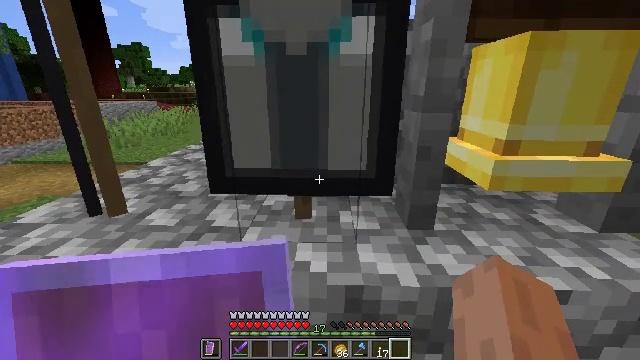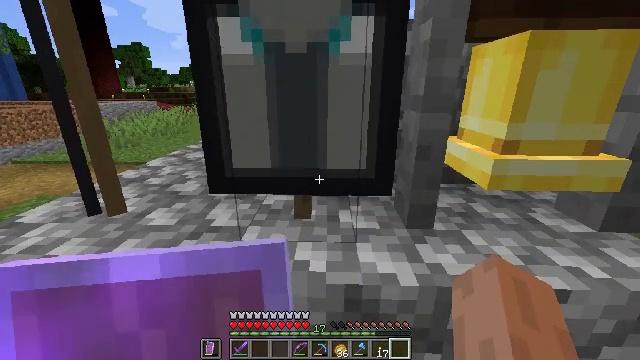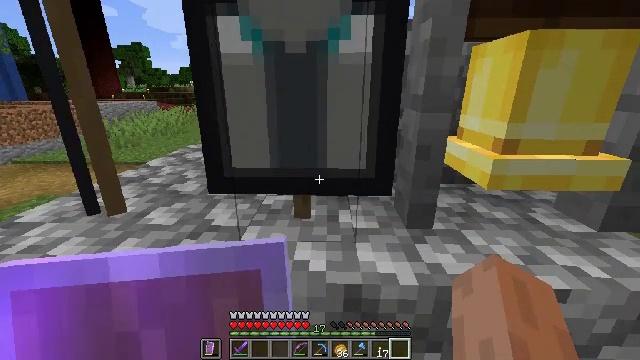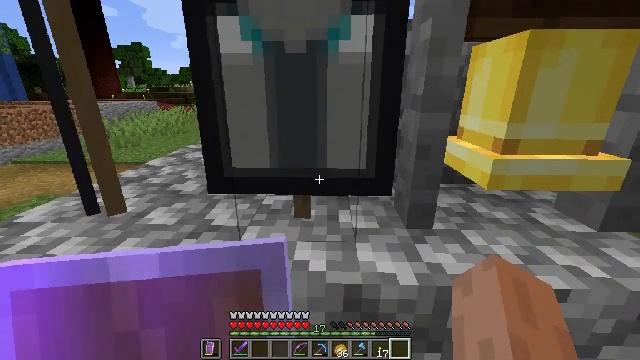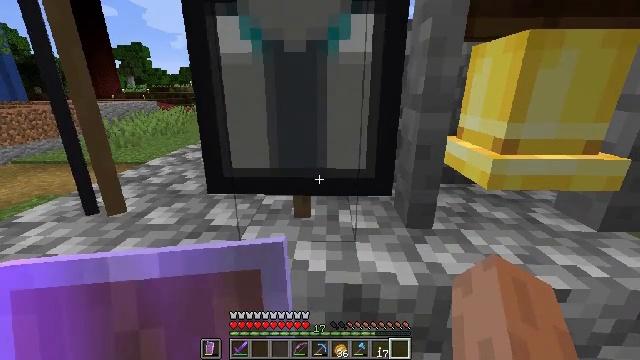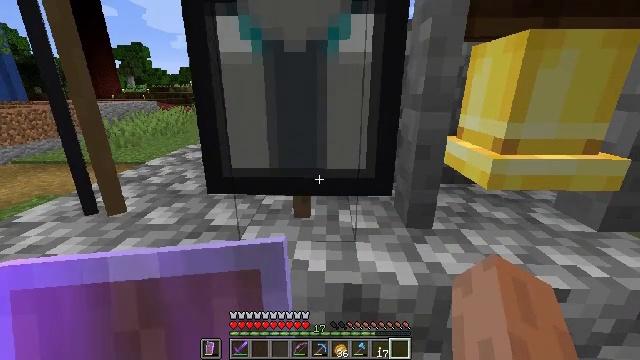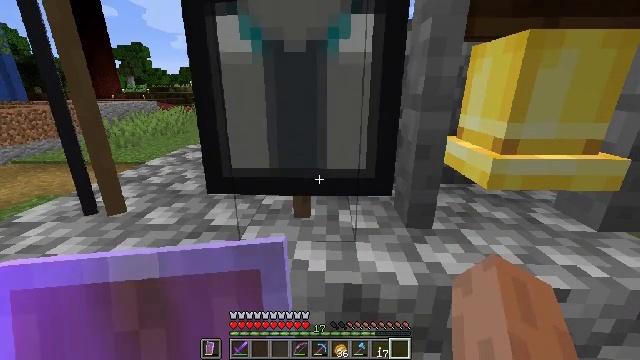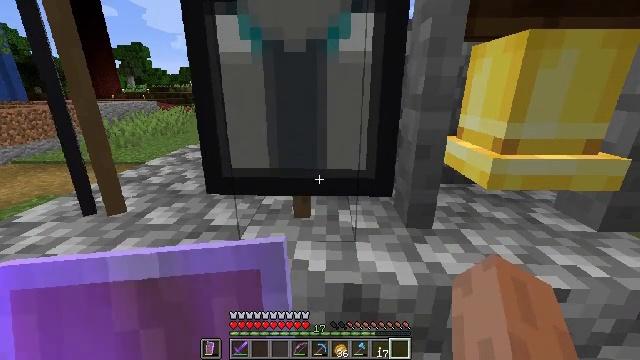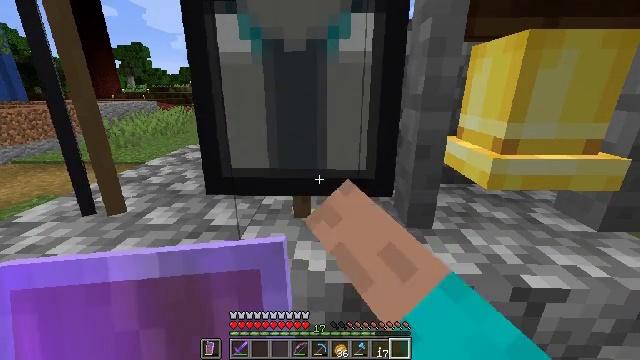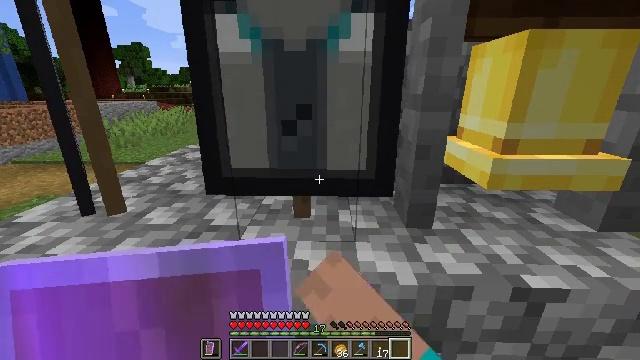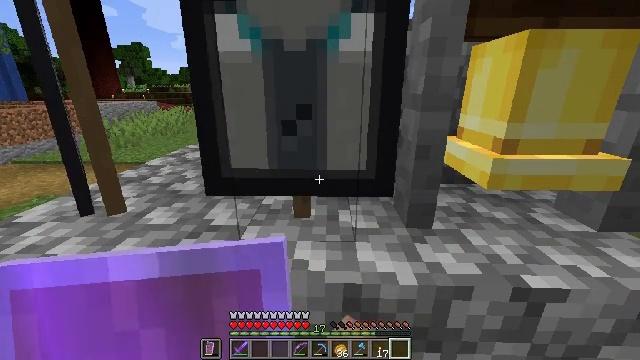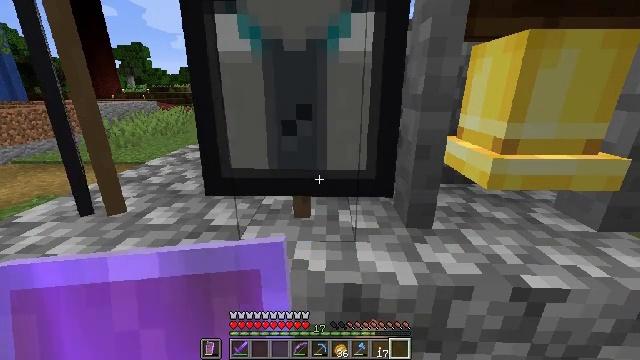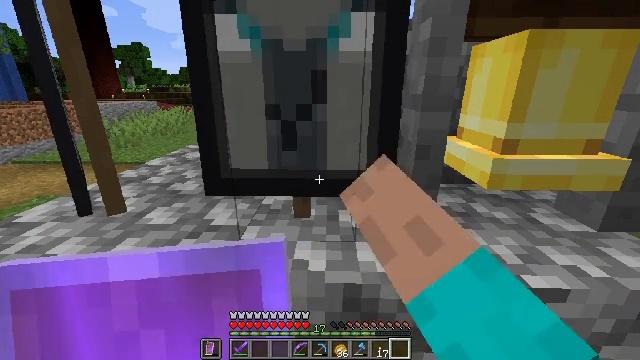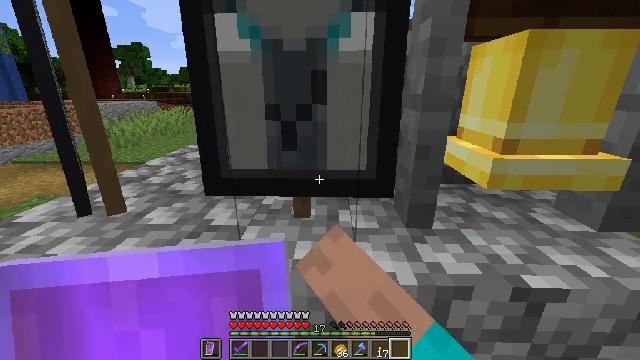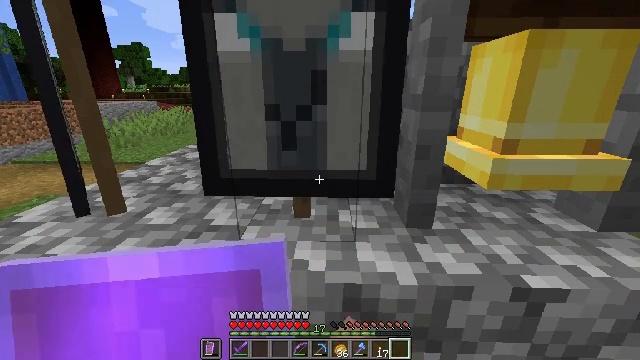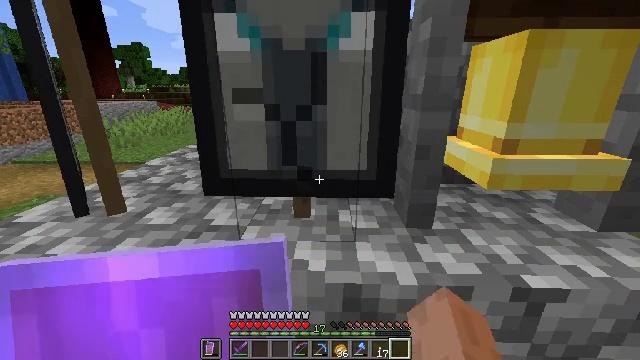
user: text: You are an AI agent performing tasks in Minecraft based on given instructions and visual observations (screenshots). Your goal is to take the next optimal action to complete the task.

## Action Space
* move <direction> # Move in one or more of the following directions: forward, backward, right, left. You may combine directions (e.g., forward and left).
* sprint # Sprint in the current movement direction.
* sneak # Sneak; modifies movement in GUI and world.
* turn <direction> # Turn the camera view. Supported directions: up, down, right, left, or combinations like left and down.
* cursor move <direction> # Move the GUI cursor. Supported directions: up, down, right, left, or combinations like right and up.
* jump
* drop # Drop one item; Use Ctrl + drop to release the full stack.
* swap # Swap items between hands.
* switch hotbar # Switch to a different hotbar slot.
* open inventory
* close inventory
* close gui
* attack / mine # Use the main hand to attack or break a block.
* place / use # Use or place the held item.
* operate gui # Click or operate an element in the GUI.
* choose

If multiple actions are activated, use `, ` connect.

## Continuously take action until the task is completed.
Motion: motion action
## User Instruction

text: Break the white banner to remove it.
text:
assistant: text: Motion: no_op
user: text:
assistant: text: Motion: no_op
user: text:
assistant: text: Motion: no_op
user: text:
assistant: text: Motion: no_op
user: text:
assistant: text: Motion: no_op
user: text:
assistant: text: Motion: no_op
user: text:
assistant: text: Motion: attack / mine
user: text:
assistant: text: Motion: attack / mine
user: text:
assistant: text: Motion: attack / mine
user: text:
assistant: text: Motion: attack / mine
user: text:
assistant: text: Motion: attack / mine
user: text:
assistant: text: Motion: attack / mine
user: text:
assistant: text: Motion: attack / mine
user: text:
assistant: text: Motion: attack / mine
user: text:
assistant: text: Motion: attack / mine
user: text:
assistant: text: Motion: attack / mine
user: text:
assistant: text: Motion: attack / mine
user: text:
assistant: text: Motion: attack / mine
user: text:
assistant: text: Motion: attack / mine
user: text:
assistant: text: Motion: attack / mine
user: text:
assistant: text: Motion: attack / mine
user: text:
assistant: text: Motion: attack / mine
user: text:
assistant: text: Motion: attack / mine
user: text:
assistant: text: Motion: attack / mine
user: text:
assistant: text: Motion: attack / mine
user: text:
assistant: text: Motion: attack / mine
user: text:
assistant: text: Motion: attack / mine
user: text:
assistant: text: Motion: attack / mine
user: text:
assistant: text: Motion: attack / mine
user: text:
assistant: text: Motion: attack / mine